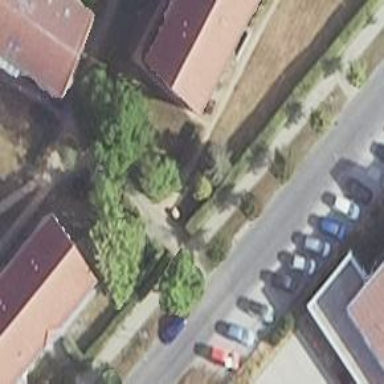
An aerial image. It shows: Compacted footway.